Question: There is table to search and highlight as per parameters
When user slide the slider value changes and as per value it highlight the TD.
1. So as per the column it should highlight. Currently I have added class to td (like col-1, col-2.. ) but can this be done without adding class.
2. When the value is "2" then "12" is also highlight. What can be done in this matter?
<URL>
'''
jQuery( "#slider-vertical" ).slider({ // First Slider Voltage
orientation: "vertical",
range: "min",
min: 2,
max: 16,
step: 2,
slide: function( event, ui ) {
jQuery( "#amount" ).val( ui.value );
jQuery("#tableData td.col-1").removeClass("jquery-colorBG-highLight"); // add
var highlightTD = jQuery('#tableData tr td.col-1:contains('' + ui.value + '')');
highlightTD.addClass("jquery-colorBG-highLight");
}
});
'''

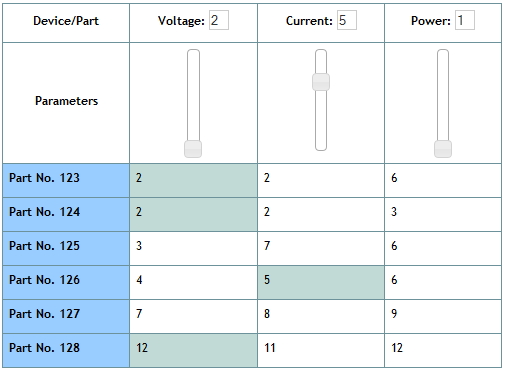
Answer: 1) I guess adding a class to the appropriate TD's is a pretty good way to get what you want.
2) I don't think there is a CSS selector checking for content equality, but you could use a filter:
'''
var highlightTD = jQuery('#tableData tr td.col-1').filter(function() {
return $(this).text() == ui.value;
});
'''